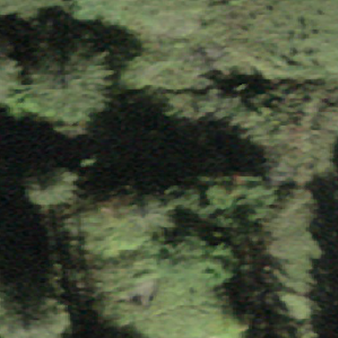
Label: other